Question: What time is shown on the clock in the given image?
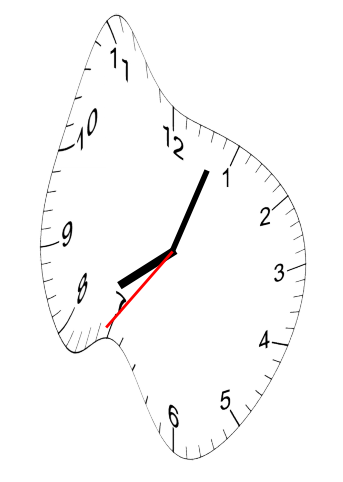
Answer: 08:03:36